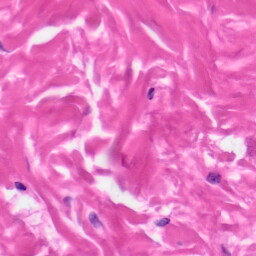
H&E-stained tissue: Skin